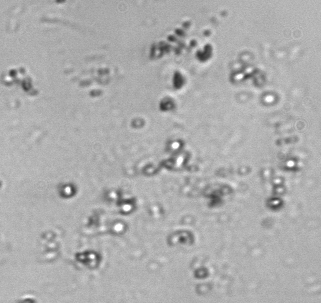
Label: Phaeocystis